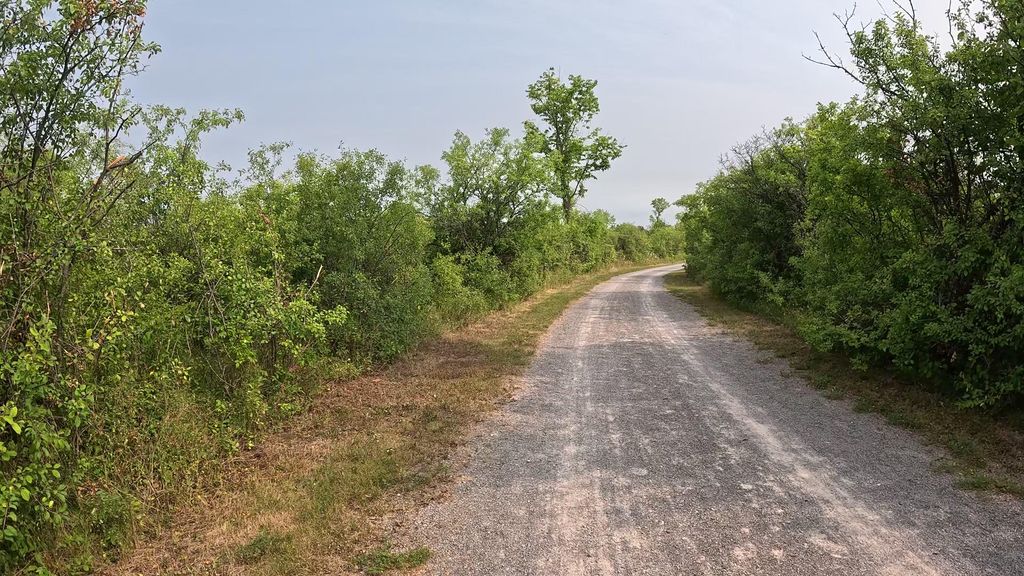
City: ottawa-gatineau